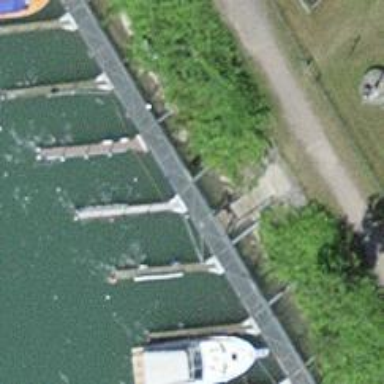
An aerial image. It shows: Pier made of metal with mooring facilities.